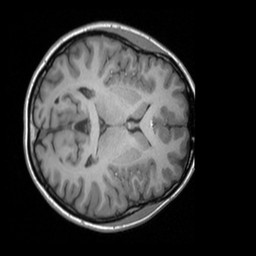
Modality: T1w
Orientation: axial
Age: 27
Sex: female